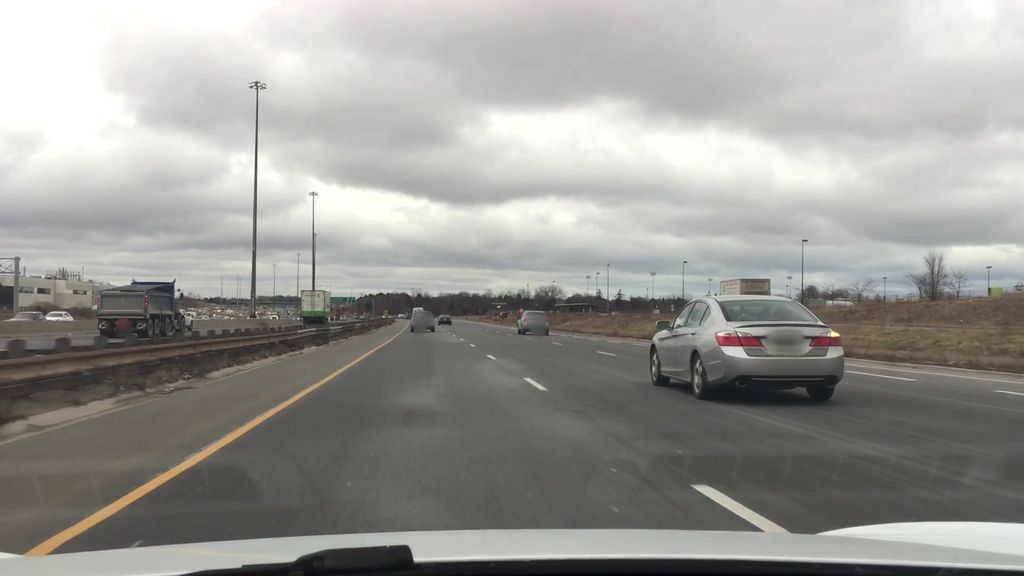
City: toronto